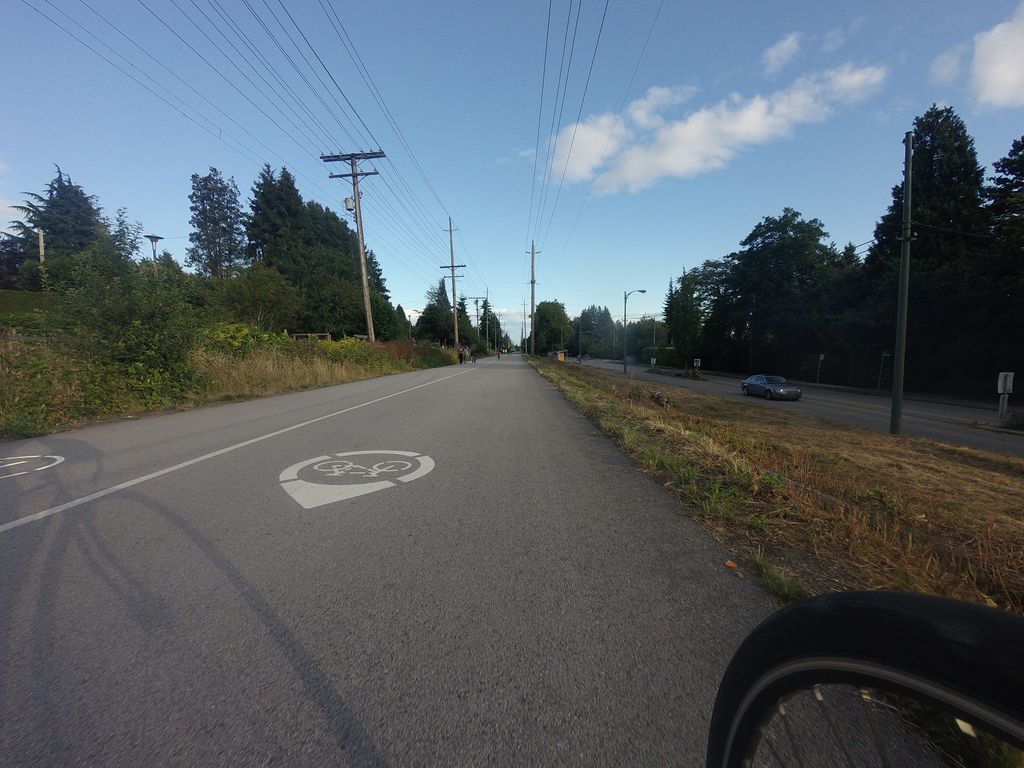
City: vancouver